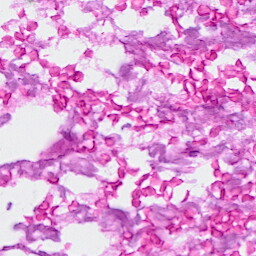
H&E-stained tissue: Breast